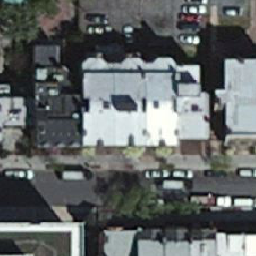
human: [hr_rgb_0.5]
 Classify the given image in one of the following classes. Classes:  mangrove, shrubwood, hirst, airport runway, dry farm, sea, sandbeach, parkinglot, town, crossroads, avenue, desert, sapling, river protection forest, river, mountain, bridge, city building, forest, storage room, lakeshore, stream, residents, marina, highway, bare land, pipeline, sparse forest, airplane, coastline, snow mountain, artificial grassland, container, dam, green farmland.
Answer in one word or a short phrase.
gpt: city building